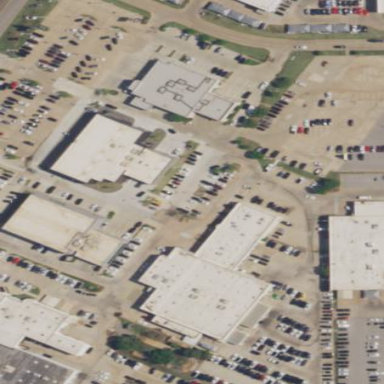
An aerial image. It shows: Car shop building.